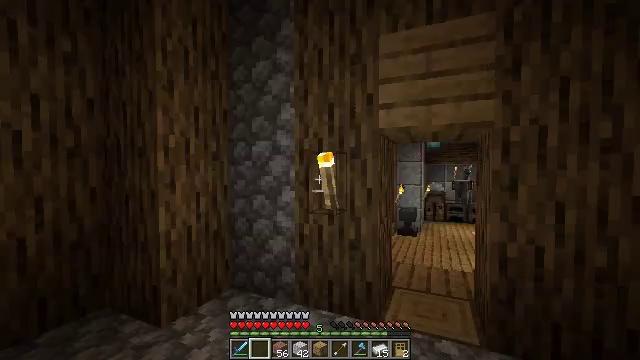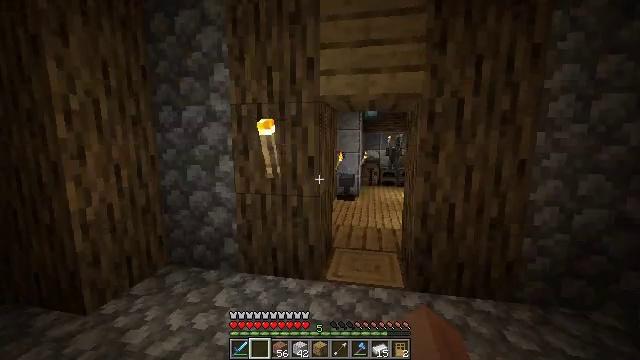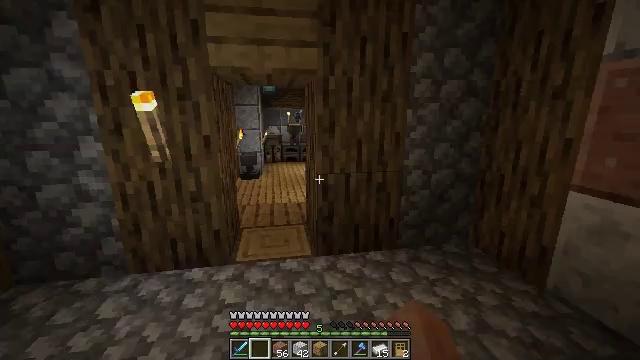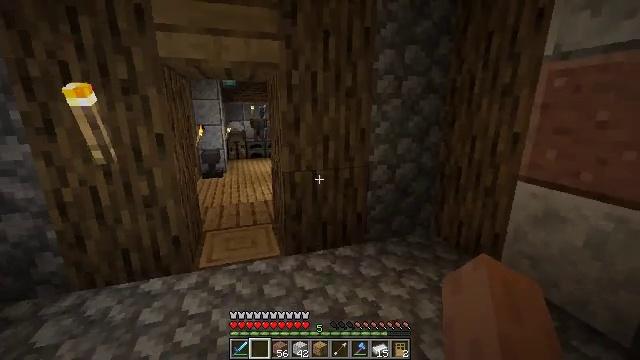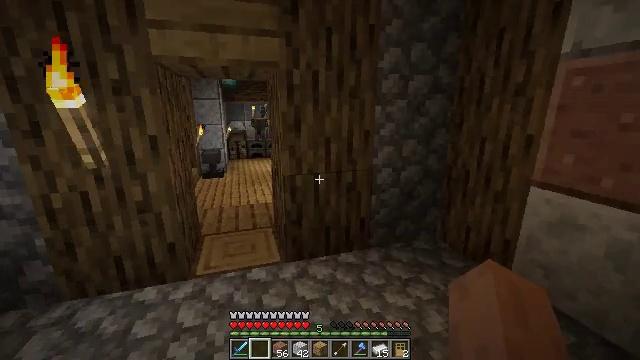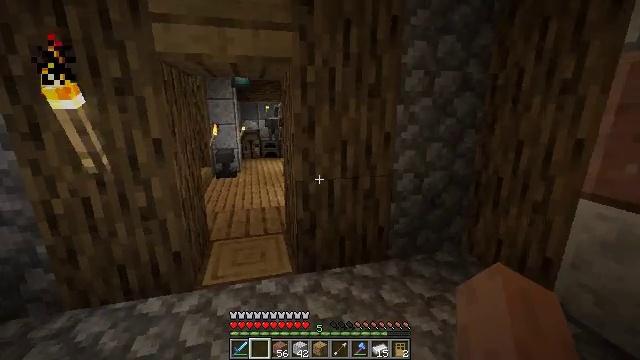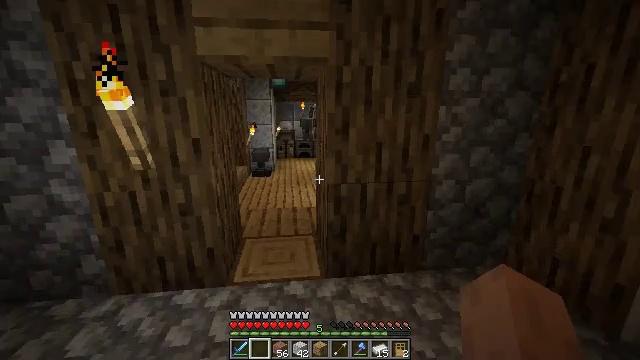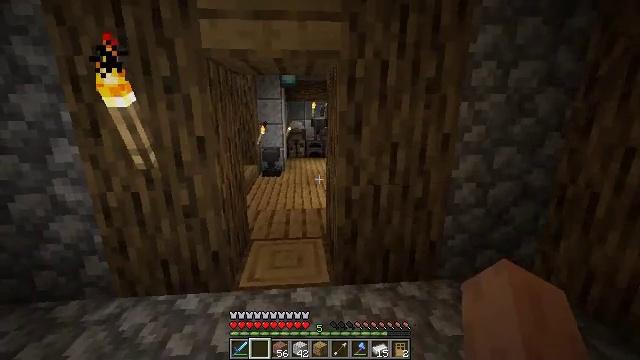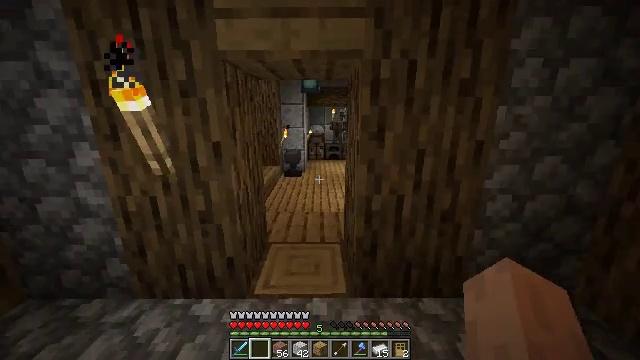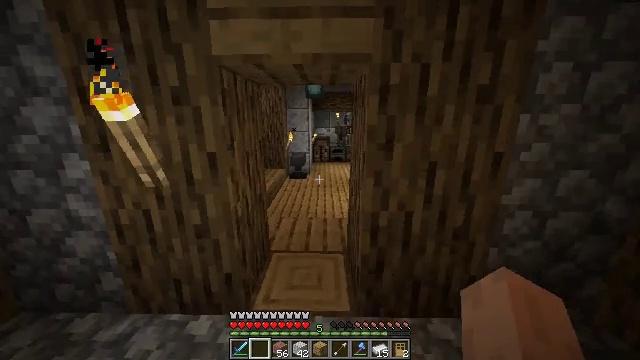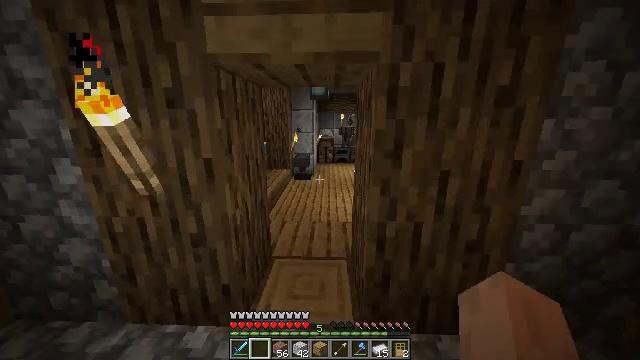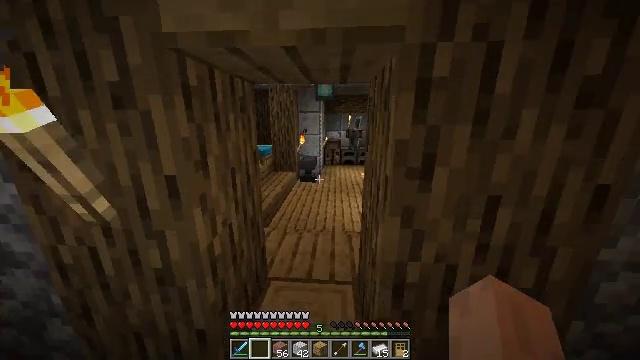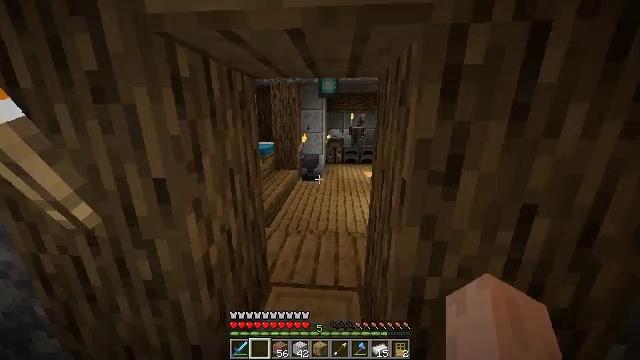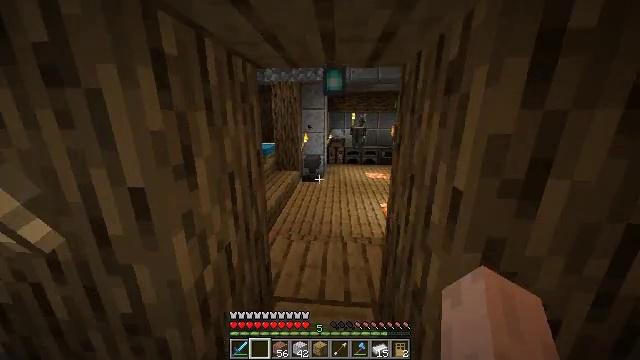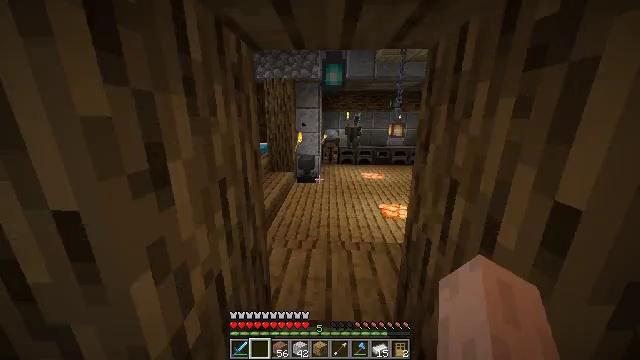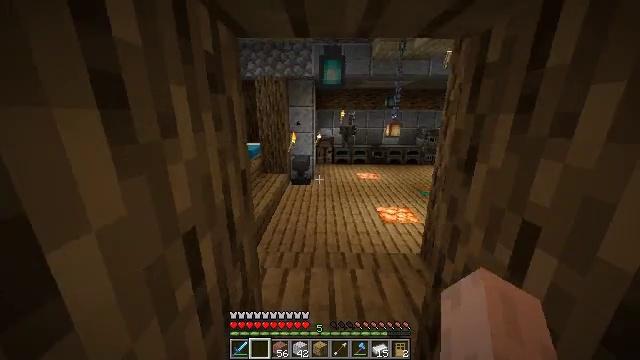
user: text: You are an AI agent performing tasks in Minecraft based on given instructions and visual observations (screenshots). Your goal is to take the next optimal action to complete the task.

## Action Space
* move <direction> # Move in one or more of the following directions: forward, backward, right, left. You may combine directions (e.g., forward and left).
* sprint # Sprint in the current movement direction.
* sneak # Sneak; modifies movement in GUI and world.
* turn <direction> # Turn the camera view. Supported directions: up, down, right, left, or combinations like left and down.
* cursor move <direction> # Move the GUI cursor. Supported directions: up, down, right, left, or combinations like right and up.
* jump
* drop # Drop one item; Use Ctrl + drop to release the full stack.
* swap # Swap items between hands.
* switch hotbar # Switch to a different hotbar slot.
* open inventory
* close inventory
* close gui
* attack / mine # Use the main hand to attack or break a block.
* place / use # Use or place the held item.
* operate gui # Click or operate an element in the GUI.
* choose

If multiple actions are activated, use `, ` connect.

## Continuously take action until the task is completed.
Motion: motion action
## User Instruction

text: Interact with the crafting table to make a lantern.
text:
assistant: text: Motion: turn right and down
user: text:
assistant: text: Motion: turn right and down
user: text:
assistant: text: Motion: move forward, turn right and down
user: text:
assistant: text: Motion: move forward
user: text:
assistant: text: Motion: move forward, turn left
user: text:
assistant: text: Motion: turn left
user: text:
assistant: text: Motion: move forward, turn left
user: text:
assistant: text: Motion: move forward, turn left
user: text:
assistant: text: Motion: move forward, turn left
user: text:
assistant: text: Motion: move forward, turn left
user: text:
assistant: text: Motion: move forward, turn left
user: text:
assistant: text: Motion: move forward and move left
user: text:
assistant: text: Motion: move forward and move left
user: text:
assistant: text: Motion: move forward, turn right
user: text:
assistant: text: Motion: move forward, turn right
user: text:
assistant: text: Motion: move forward, turn right
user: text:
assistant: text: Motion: move forward
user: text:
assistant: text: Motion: move forward
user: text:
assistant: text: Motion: move forward
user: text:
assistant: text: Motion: move forward
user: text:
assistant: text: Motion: move forward
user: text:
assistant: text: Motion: move forward, turn right and down
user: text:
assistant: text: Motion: move forward, turn left and up
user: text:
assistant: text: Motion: move forward
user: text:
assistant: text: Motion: move forward
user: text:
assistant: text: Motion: move forward
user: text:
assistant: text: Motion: move forward
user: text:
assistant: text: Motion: move forward
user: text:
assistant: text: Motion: move forward, turn right and up
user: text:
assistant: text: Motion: move forward, turn right and up